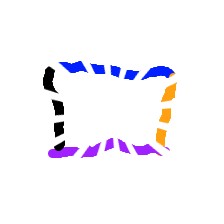
Shape: rectangle